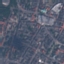
Land use / land cover: Residential